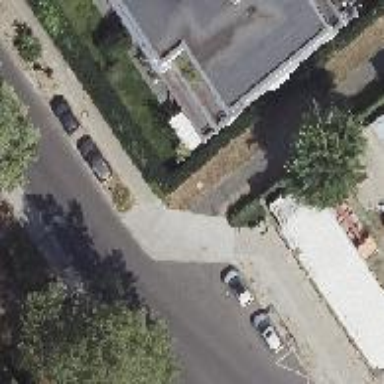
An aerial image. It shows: Footway along the road.